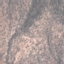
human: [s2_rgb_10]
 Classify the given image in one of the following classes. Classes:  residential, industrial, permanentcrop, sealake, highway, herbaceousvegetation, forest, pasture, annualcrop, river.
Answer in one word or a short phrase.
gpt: HerbaceousVegetation